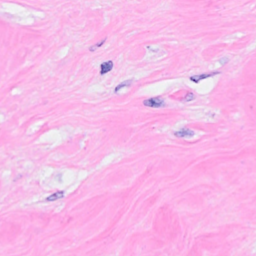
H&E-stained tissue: Breast